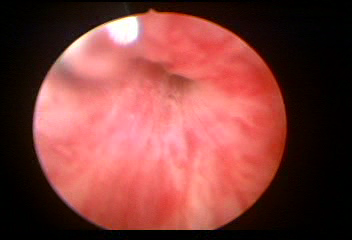
Modality: WLC
Class: Normal mucosa
Bladder cancer association: No